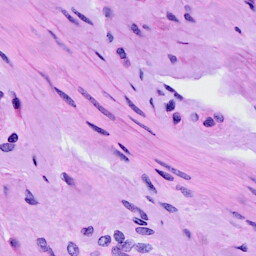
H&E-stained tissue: Cervix